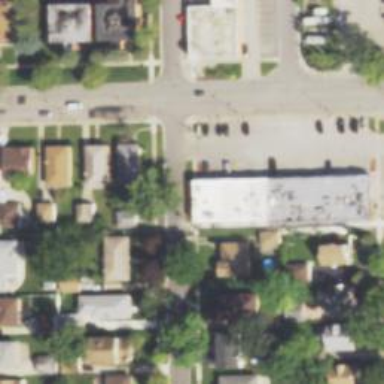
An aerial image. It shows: Convenience shop.